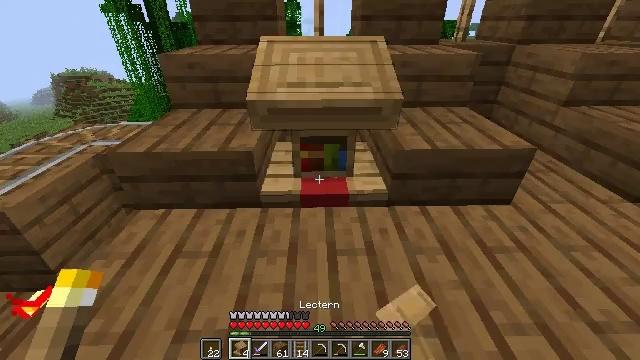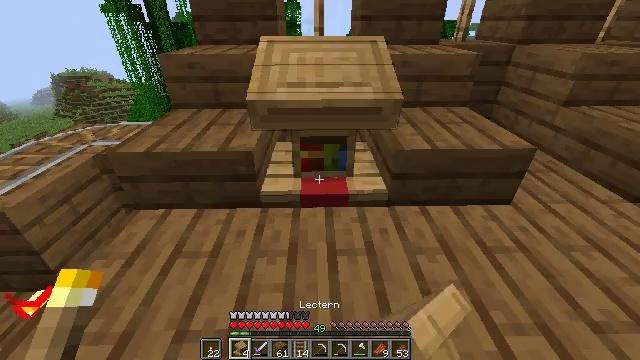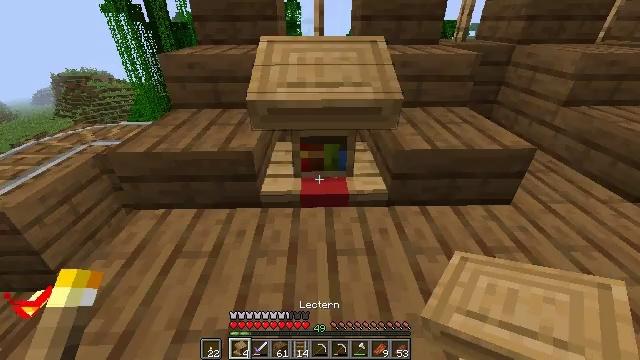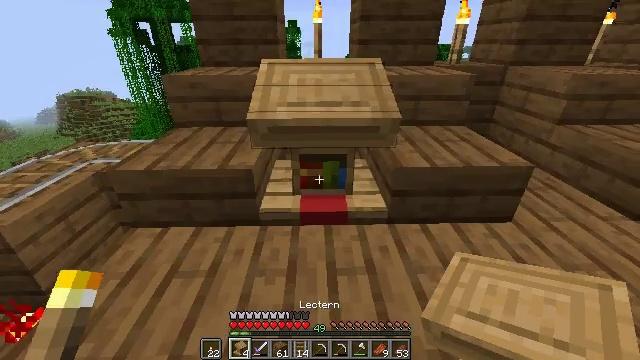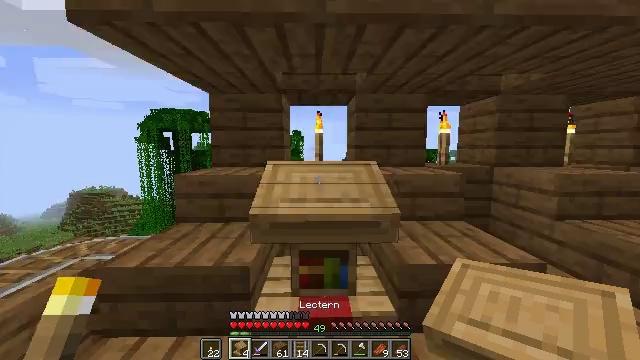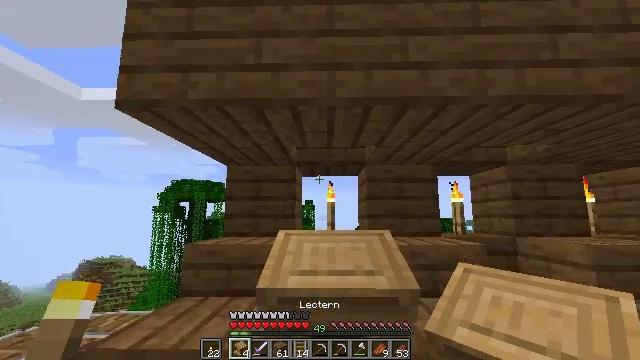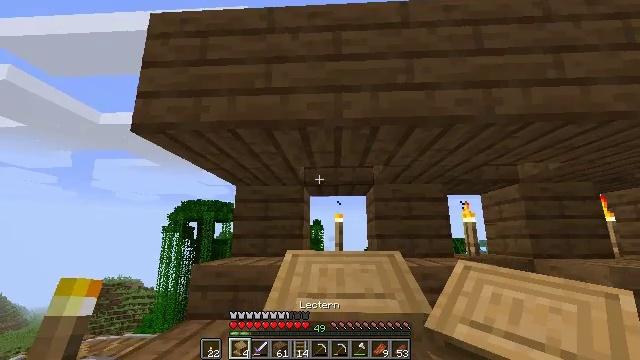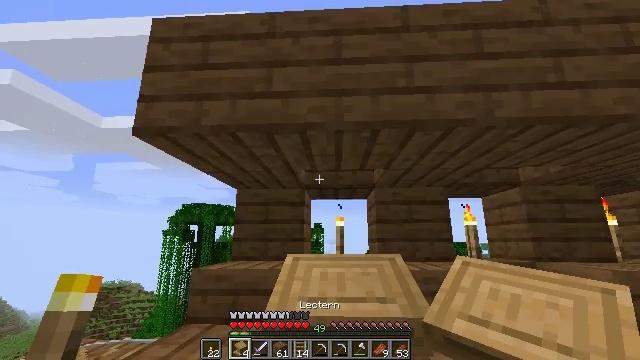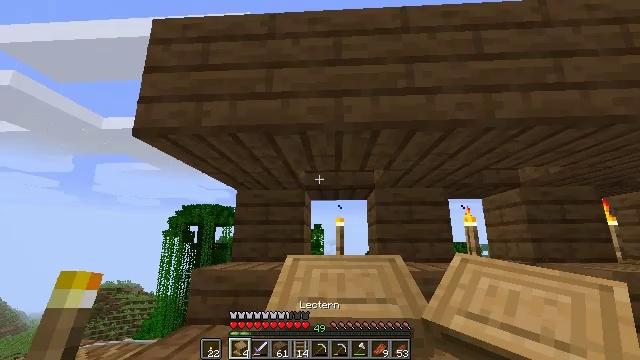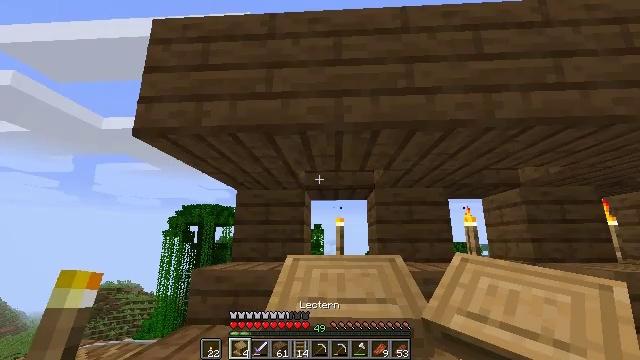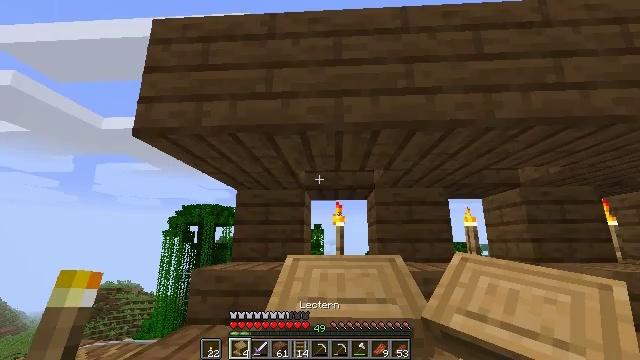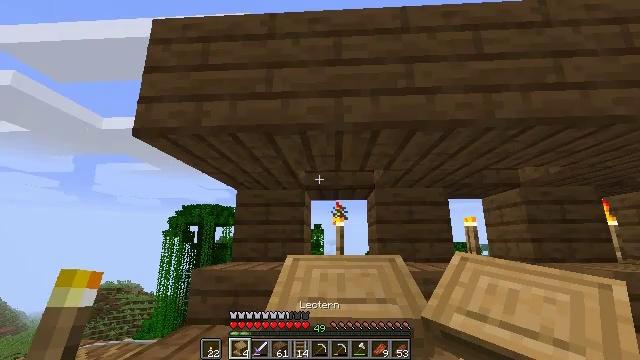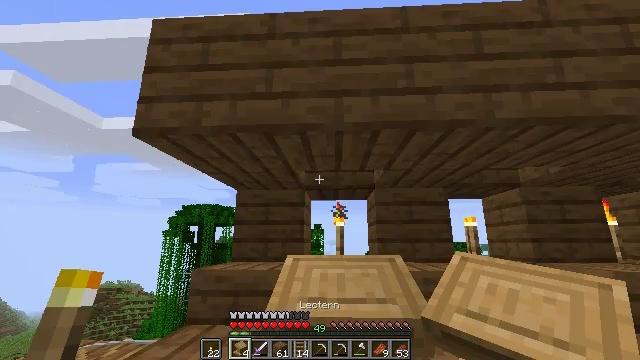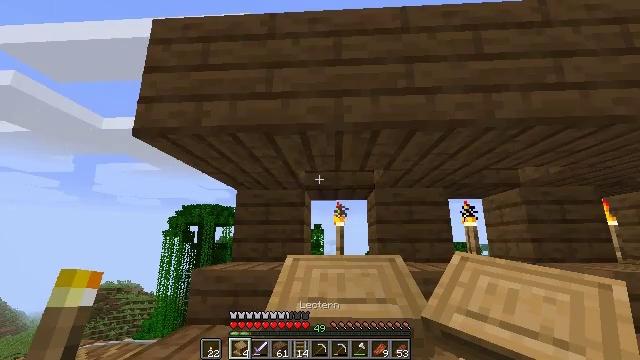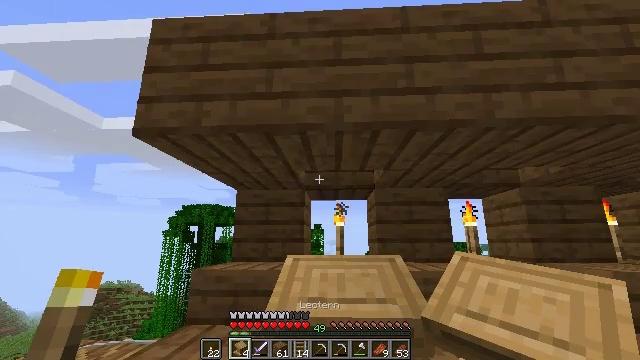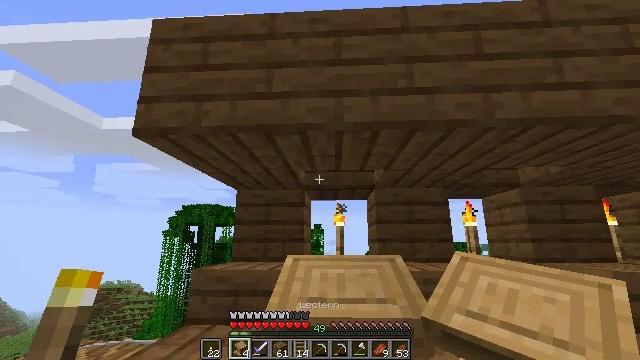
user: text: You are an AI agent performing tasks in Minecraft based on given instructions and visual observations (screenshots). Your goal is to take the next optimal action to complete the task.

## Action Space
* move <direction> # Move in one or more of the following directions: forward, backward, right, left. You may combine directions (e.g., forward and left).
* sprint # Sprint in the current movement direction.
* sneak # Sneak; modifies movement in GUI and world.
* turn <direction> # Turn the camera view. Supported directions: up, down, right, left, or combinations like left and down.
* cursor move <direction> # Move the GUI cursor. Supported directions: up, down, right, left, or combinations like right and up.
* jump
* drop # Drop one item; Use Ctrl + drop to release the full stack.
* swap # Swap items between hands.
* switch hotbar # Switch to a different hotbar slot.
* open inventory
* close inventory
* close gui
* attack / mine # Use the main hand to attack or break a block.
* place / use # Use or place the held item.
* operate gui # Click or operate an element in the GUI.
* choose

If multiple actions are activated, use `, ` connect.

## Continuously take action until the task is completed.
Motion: motion action
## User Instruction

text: Break spruce planks from a structure.
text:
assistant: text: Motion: sneak
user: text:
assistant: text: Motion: sneak
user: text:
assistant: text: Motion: sneak, turn up
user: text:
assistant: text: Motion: sneak, turn up
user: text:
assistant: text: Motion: sneak, turn left and up
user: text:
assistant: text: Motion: sneak, turn left and up
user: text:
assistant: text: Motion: sneak
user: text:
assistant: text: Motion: sneak
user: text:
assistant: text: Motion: sneak
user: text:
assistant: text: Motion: sneak
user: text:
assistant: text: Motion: sneak
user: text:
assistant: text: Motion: sneak
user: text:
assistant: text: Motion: sneak
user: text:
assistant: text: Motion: sneak
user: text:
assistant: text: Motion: sneak
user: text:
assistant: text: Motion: sneak
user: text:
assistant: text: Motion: sneak
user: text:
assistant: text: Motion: sneak
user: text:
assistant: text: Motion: sneak
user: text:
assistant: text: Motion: turn down
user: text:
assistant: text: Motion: turn left and down
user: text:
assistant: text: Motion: turn down
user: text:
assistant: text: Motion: no_op
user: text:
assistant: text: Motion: move forward, turn down
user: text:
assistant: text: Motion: move forward, turn down
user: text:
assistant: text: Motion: turn down
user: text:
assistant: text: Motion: no_op
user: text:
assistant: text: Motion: no_op
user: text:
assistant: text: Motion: no_op
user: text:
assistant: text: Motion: no_op